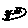
Label: sun